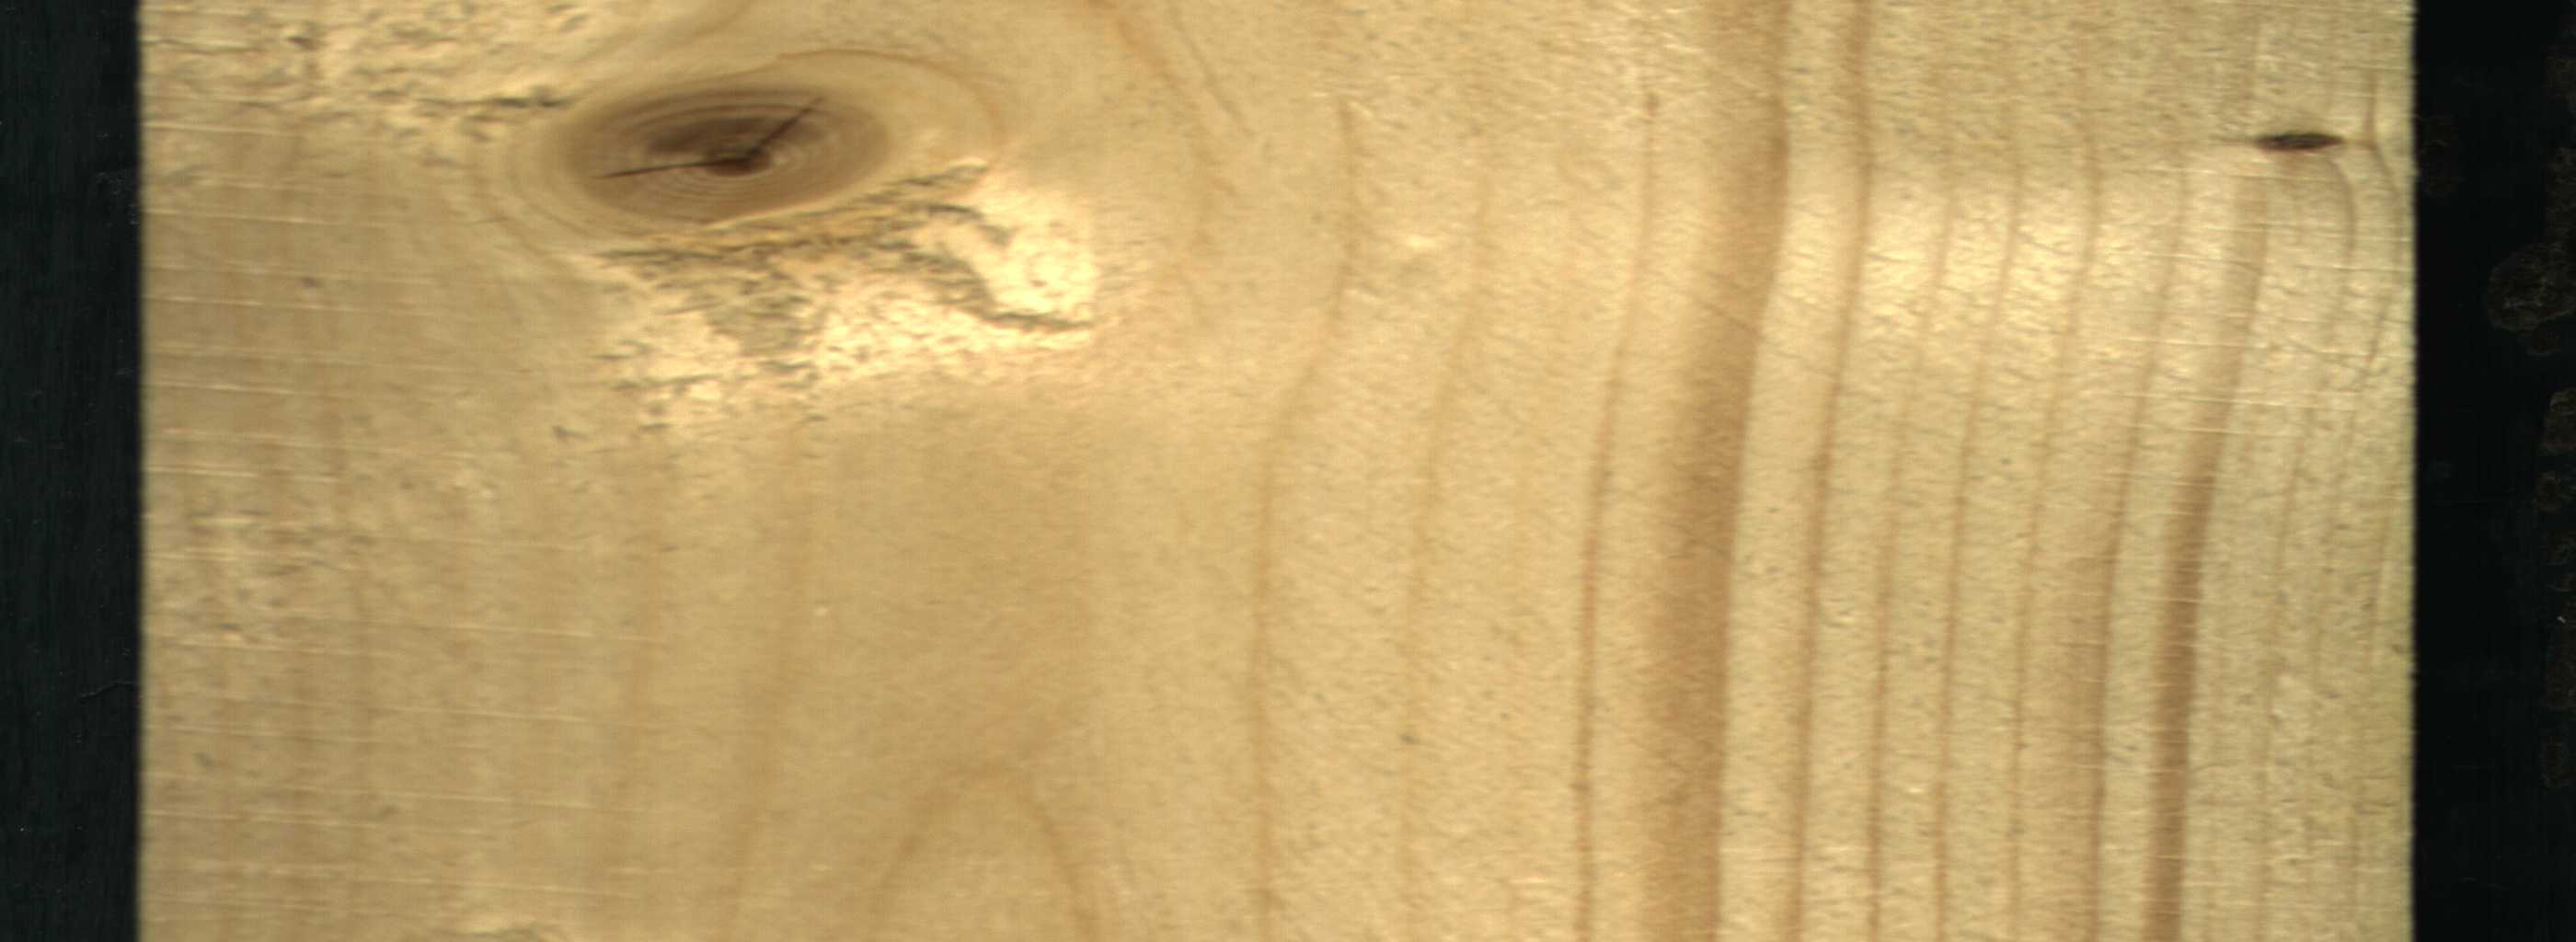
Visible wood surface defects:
knot_with_crack
Live_Knot